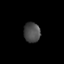
Tissue: lung
Cell type: Epithelial cells
Senescence score: 0.236
Nuclear area (px): 323
Mean DAPI intensity: 74.641